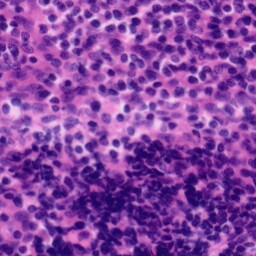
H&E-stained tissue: Tonsil